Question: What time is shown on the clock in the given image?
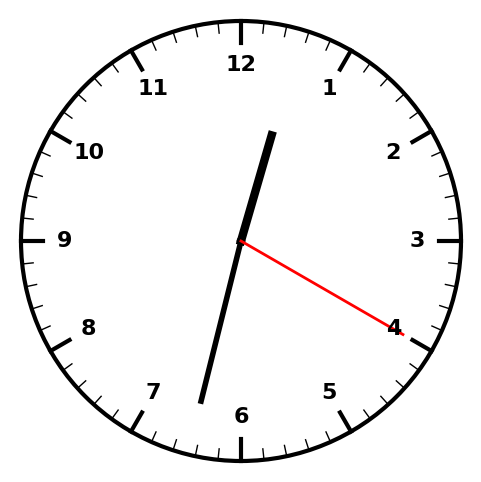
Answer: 12:32:20